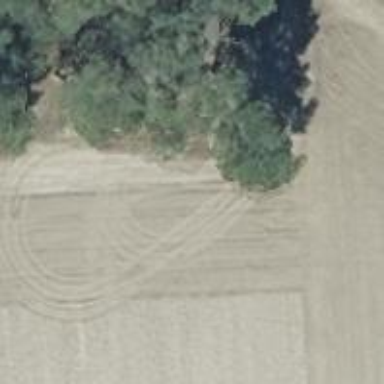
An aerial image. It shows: Sandy track.